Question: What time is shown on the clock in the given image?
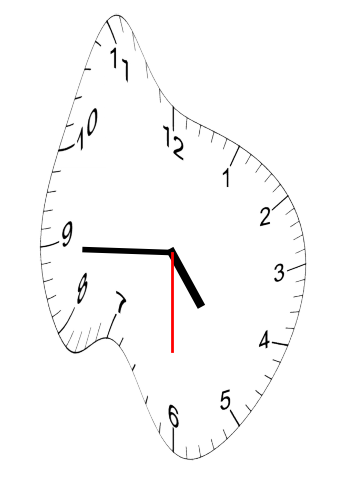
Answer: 04:44:30